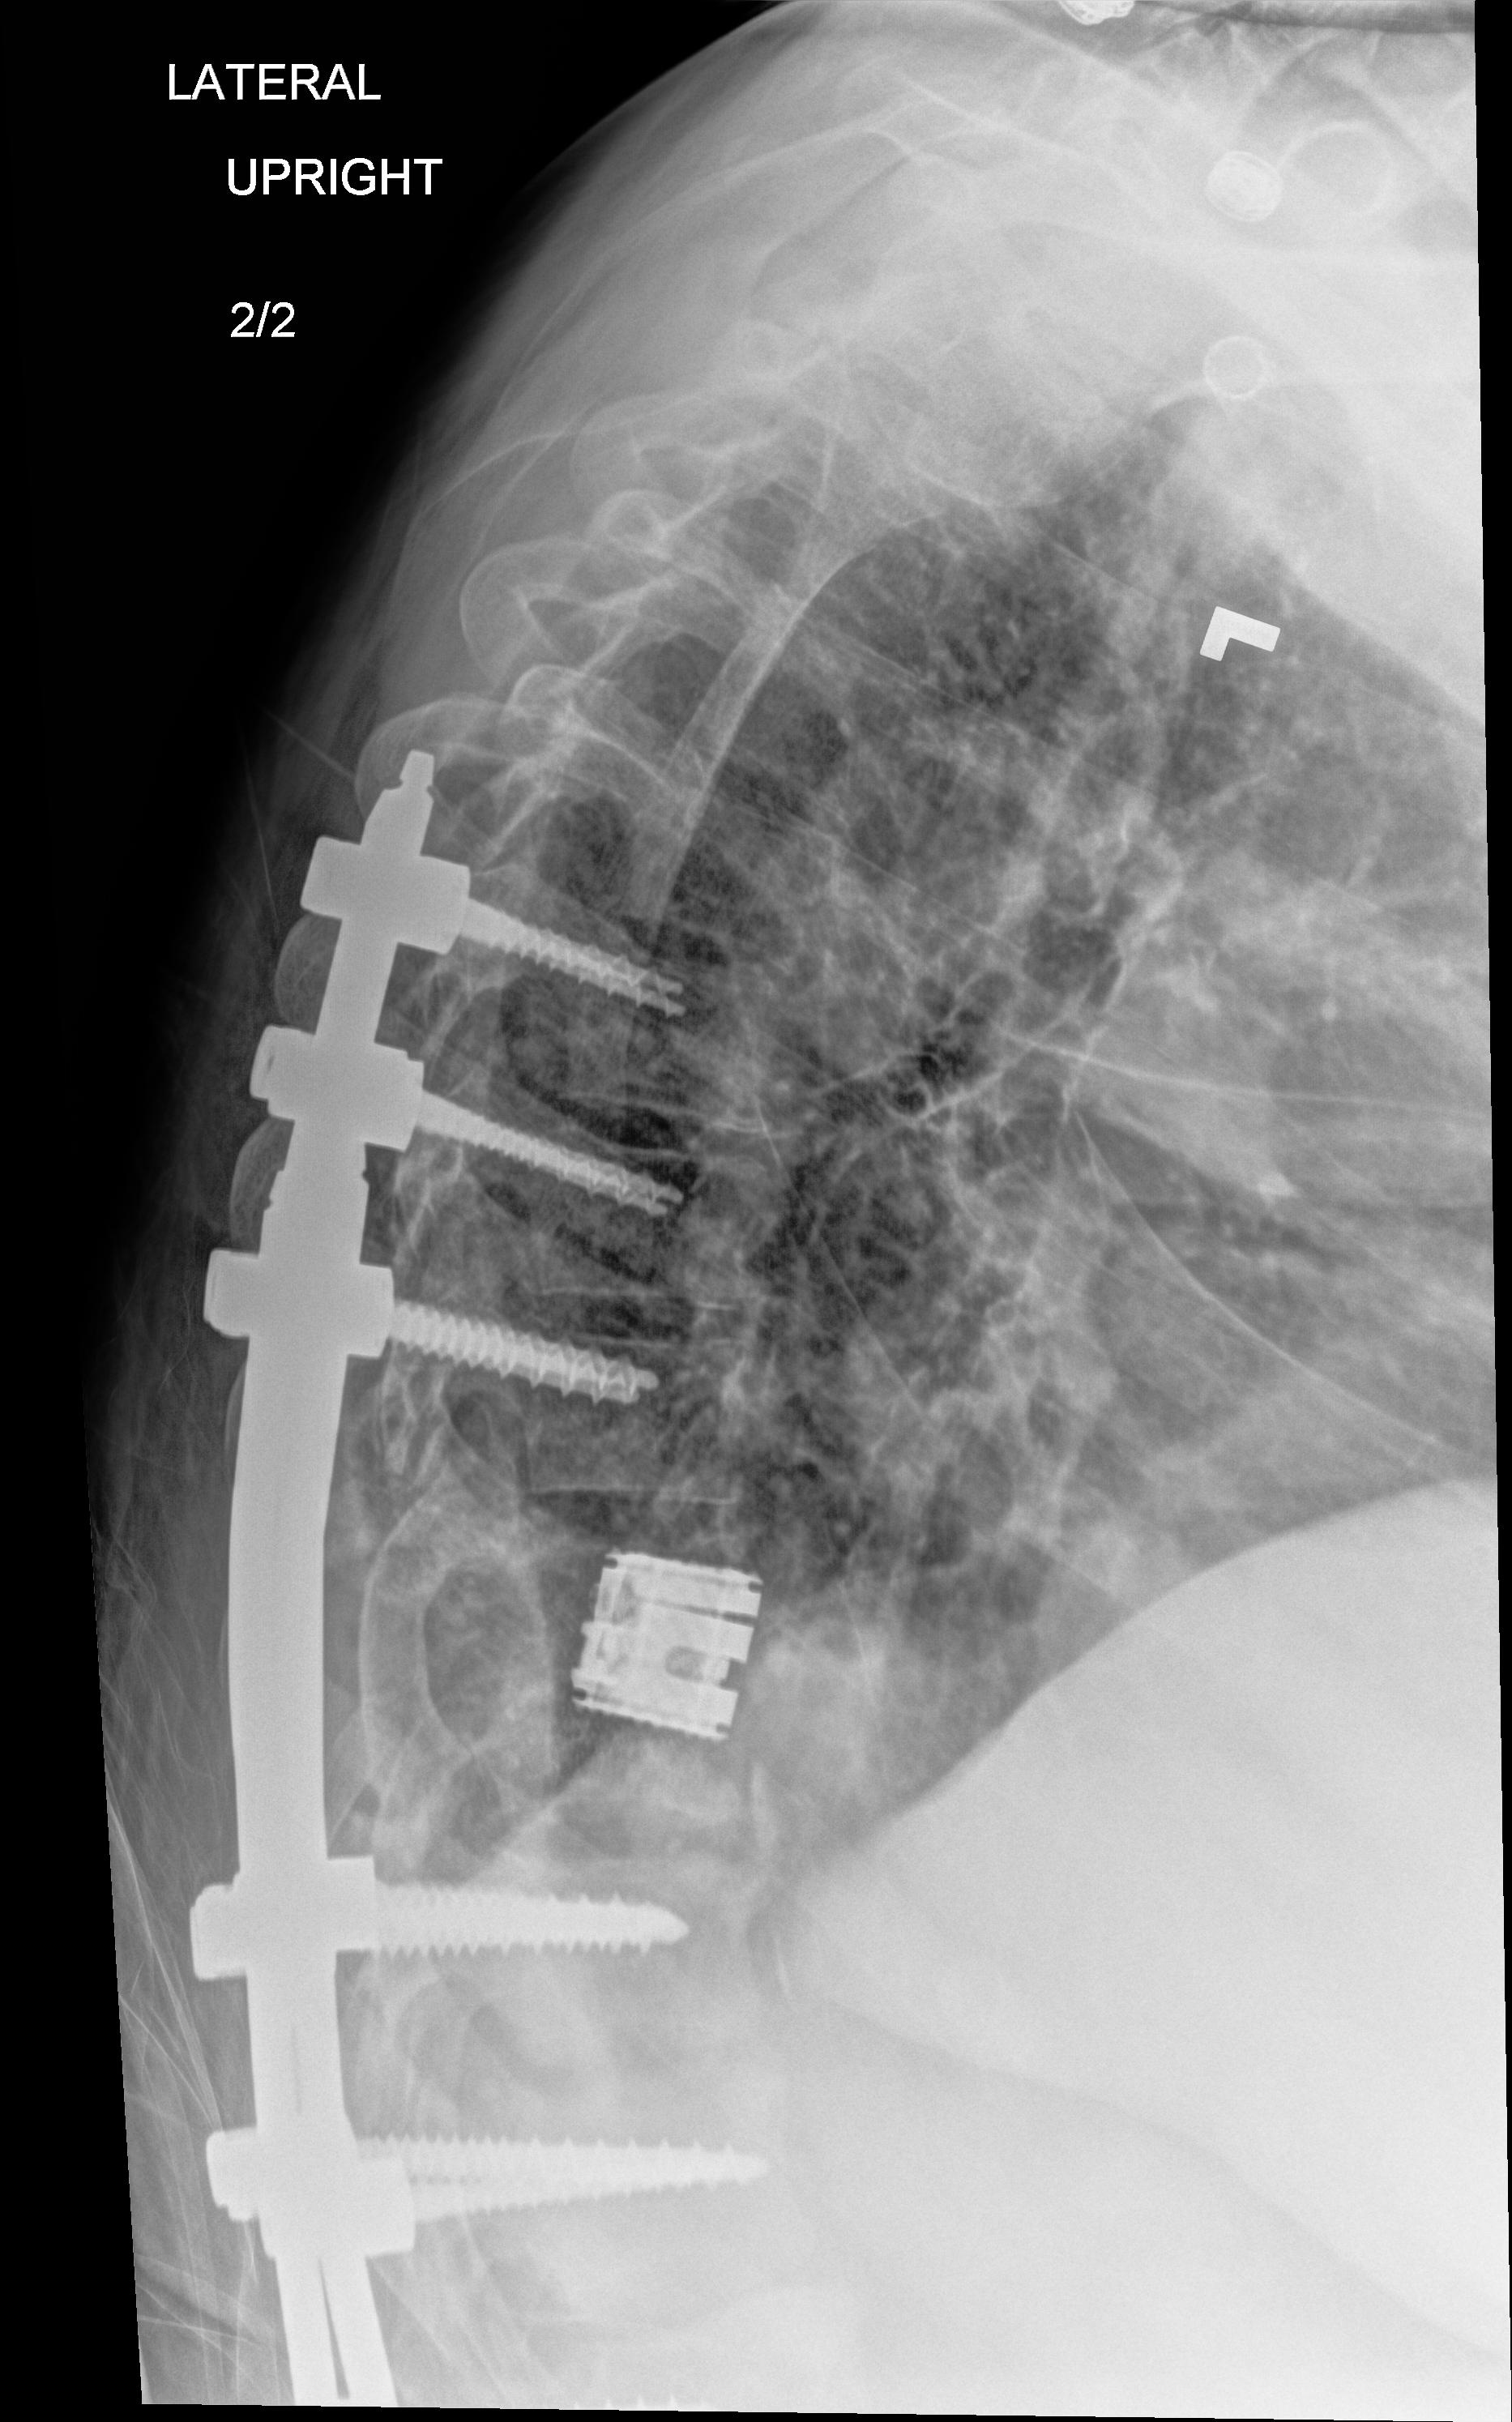
View: LATERAL
Implant manufacturer: medtronic solera